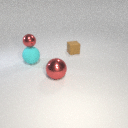
small red metal sphere above large cyan rubber sphere